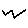
Label: zigzag